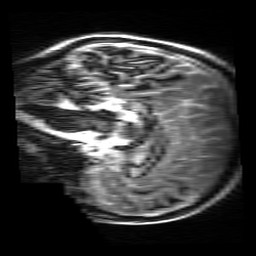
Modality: MP2RAGE
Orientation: sagittal
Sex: female
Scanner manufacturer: siemens
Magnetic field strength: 3 T
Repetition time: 5 s
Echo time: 0.00355 s